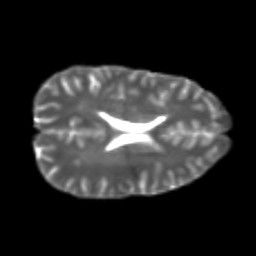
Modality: T2w
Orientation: axial
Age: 21
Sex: male
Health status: healthy
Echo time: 0.074 s